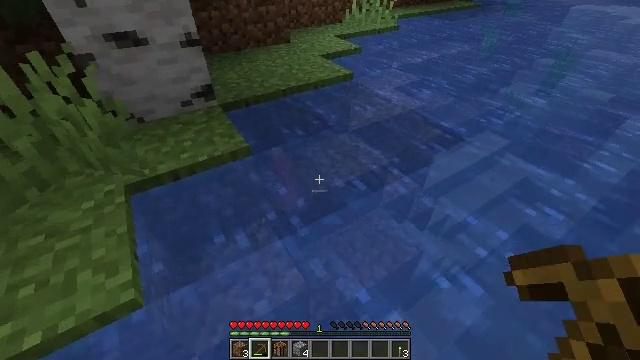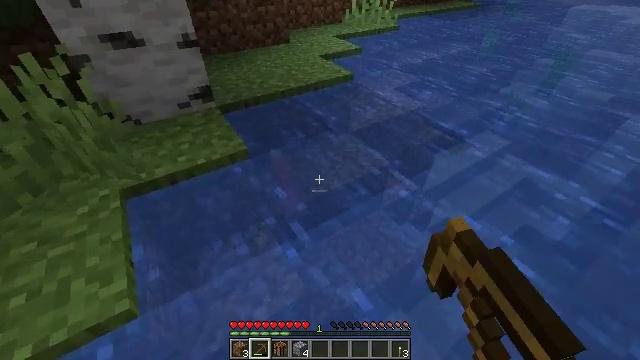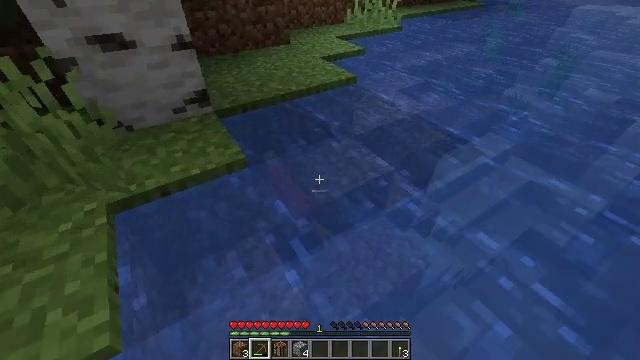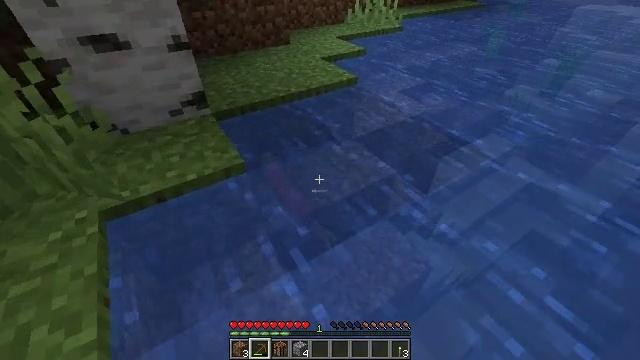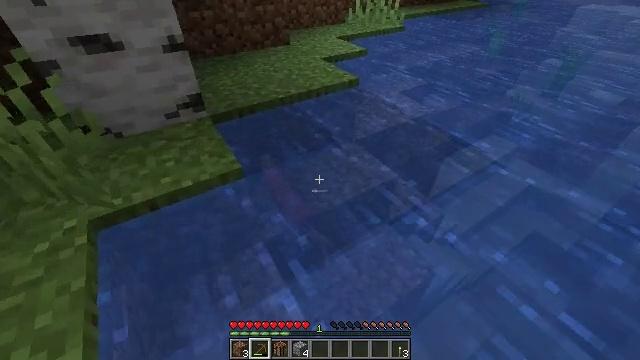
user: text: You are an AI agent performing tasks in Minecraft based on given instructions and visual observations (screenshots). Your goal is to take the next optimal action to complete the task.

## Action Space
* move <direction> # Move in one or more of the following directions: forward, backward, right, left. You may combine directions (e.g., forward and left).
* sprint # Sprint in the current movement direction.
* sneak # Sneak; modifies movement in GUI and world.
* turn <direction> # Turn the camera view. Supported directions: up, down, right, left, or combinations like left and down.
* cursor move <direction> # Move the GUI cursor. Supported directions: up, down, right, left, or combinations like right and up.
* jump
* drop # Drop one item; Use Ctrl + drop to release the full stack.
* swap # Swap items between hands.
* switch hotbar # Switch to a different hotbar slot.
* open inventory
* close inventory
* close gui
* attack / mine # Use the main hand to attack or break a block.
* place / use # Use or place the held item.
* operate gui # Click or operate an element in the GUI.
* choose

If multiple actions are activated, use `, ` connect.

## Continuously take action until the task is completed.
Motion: motion action
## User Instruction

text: Kill aquatic mobs.
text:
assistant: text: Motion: move forward, attack / mine
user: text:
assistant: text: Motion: move forward, attack / mine
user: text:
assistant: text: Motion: move forward
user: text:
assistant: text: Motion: move forward
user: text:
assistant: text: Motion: no_op